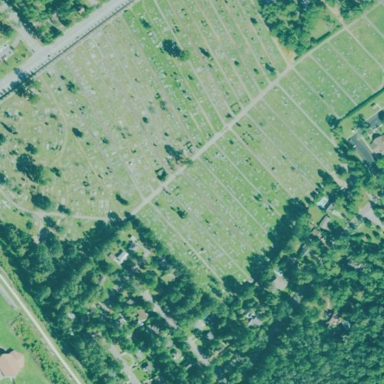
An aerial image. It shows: Cemetery.